Question: To try and solve <URL>
'''
function draw(plot, ctx) {
var offset = plot.getPlotOffset();
var origin = plot.pointOffset({ x: 0, y: 0 });
ctx.moveTo(offset.left, origin.top);
ctx.lineTo(plot.width() + offset.left, origin.top);
ctx.stroke();
ctx.moveTo(origin.left, offset.top);
ctx.lineTo(origin.left, plot.height() + offset.top);
ctx.stroke();
}
'''
And this works, with 2 small snags. The first and most important is that for some reason it makes the very last point of my data series change color! See here:

The point in the upper right-hand corner has turned black. By stepping through the code I can observe that this only happens when the axes are drawn. Before my draw code is called, the point is the correct color. So I think it has something to do with the drawing on the first "stroke". For some reason it seems to then apply the black color to the last point. Any idea on how to fix this?
The second problem is that this code is called only after flot has draw everything else (including the data points) which means that my lines appear on top of points instead of underneath them. This is only a problem for those two points that are very close to the vertical axis. Looking at the flot documentation, it mentions a drawBackground hook, but this doesn't seem to actually exist. I tried using it and it complained the drawBackground was null. So what happened? And is there a better place to hook into and draw my axes? I want to draw after flot has worked out the size of the plot area and before it draws the first series of data points.
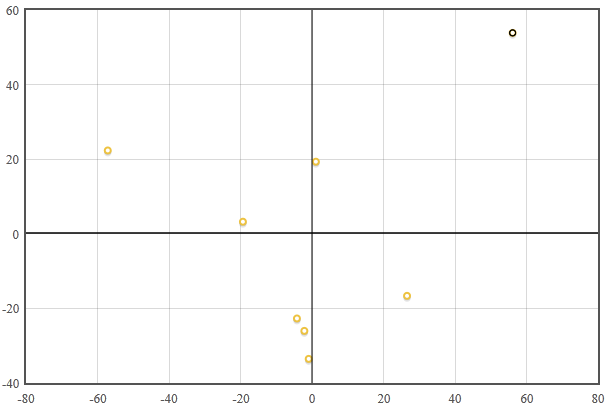
Answer: What's currently on the website API documentation does not match the newest released version (0.7). In order to use the 'backgroundDraw' hook, you'll need a newer version of flot, directly from their <URL> would be workable.